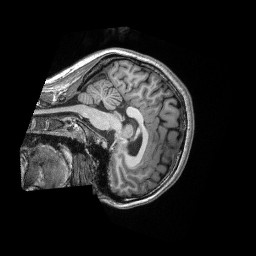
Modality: T1w
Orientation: sagittal
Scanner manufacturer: siemens
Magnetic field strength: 3 T
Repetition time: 2.3 s
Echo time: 0.00308 s